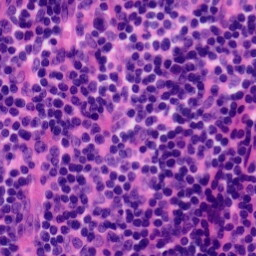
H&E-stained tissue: Tonsil